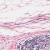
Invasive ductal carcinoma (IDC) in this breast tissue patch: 0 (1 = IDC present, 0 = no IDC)